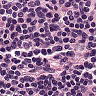
Metastatic tissue present: no